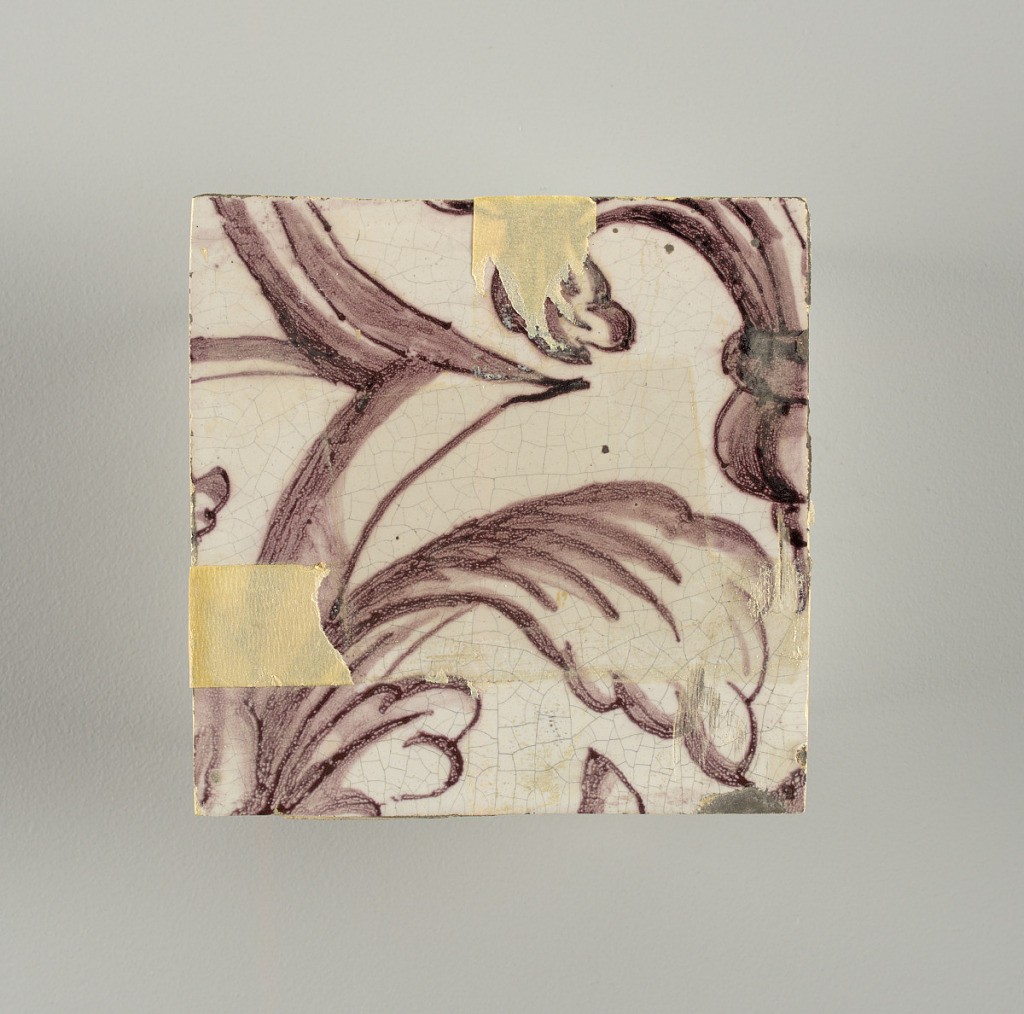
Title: Wall facing
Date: ca. 1725
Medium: Tin-glazed earthenware, underglaze
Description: Horizontal rectangle.  Thirty-seven tiles wide and twenty-one high with opening for door or window nineteen and one-half tiles high and twelve wide.  To left and right of opening, centered canopy above. Left, woman representing Hope, right, a sculputure urn.  Centered above opening, a mascaron.  Arabesque design of foliage.